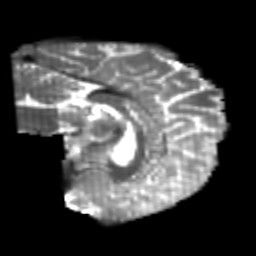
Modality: T2w
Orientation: sagittal
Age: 24
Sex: male
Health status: healthy
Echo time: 0.074 s